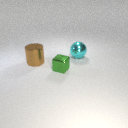
small green metal cube in front of large brown metal cylinder